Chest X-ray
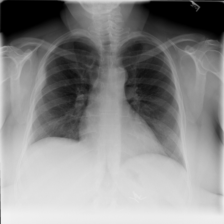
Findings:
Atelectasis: negative
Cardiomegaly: negative
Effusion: negative
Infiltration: negative
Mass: positive
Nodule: negative
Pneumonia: negative
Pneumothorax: negative
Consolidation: negative
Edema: negative
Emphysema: negative
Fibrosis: negative
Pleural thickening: negative
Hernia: negative